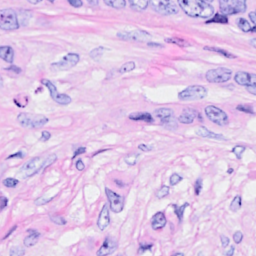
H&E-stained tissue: Breast